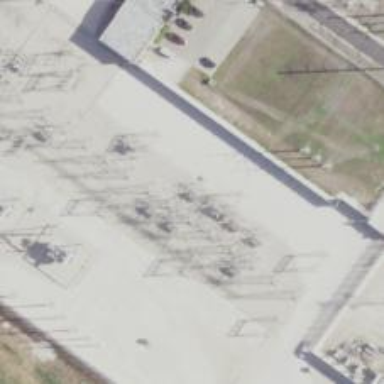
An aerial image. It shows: Switch for power supply.